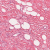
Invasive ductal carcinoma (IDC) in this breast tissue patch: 0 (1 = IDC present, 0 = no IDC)